Field crop: tomato
Growth stage: 2
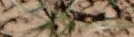
Species: cyperus